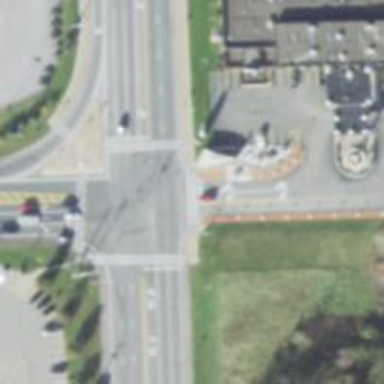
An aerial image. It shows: Footway crossing with marked asphalt surface.